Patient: sex F, age 33
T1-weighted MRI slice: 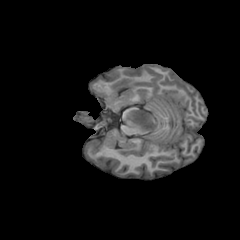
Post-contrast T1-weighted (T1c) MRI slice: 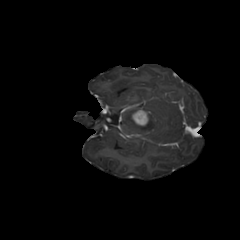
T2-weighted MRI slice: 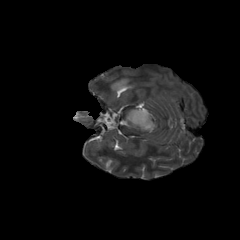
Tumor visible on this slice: yes
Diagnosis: Glioblastoma, IDH-wildtype
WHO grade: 4